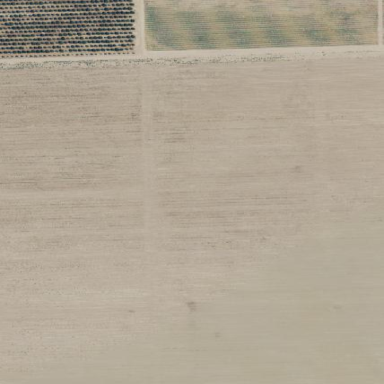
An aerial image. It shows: Almond orchard with rows of almond trees.